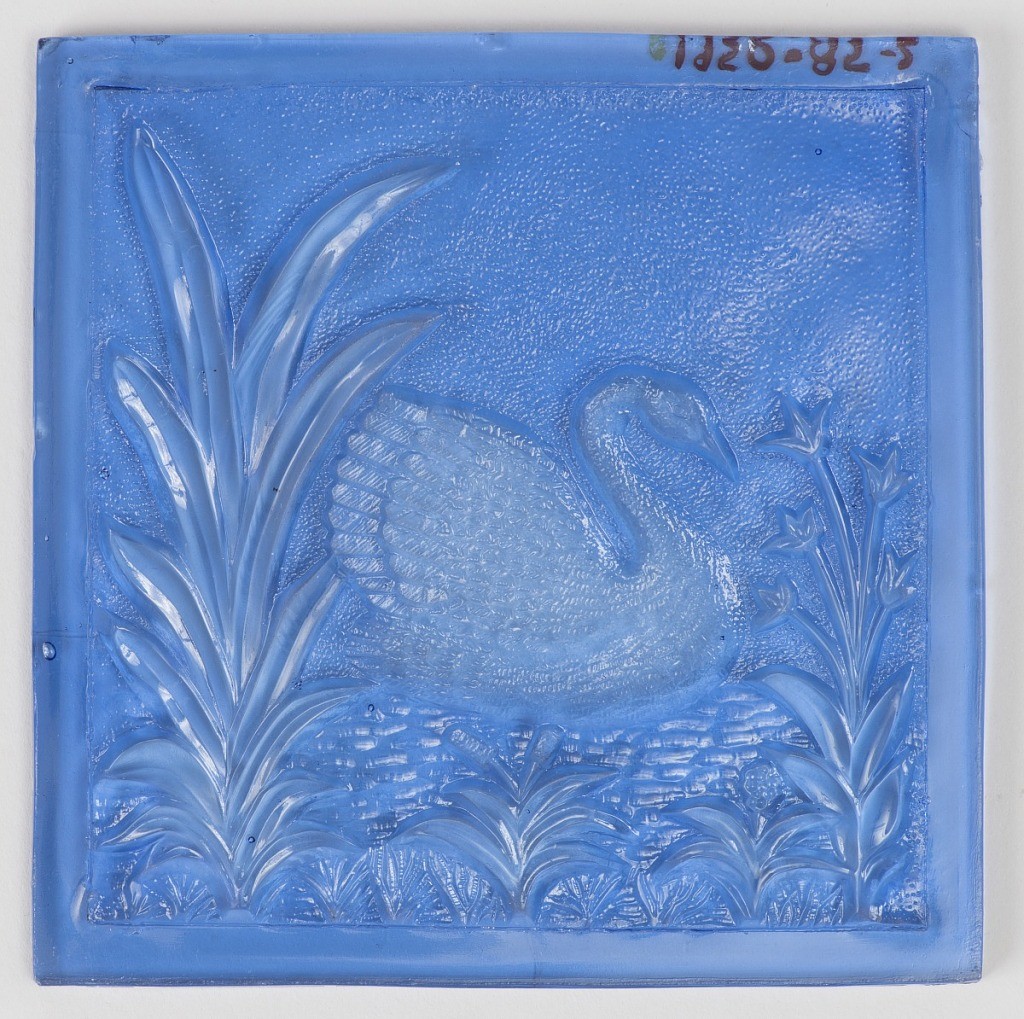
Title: Tile
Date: ca. 1880
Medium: Glass
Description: Blue. Framed by plants, or swan floats on a pond.